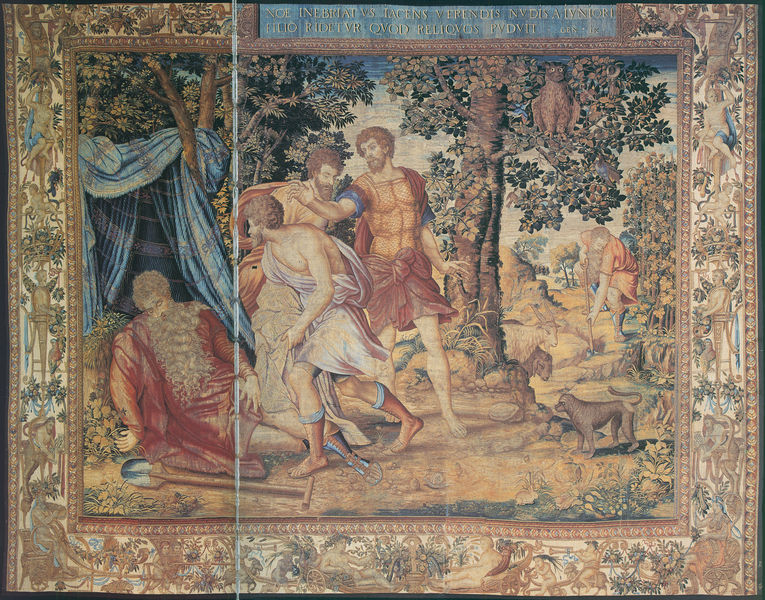
Titel: Die Tapiserien von Sigismund Augustus (Zyklus des Alten Testaments): Die Trunkenheit Noahs
Künstler: Michiel Coxcie
Standort: Herstellungsort: Brüssel (EU - B)
Schlagwörter: baum, blau, blätter, gemälde, mann, bäume, menschen, braun, bunt, männer, hund, rot, tier, tiere, tuch, teppich, bart, trinken, bibel, rahmen, tod, vorhang, erde, gebüsch, gewand, decke, gewänder, pflanzen, wald, affe, garten, farbig, schrift, schlafend, wüste, gobelin, inschrift, katze, paradies, schaf, druck, seite, text, buchseite, römer, antik, krieger, fabelwesen, graben, baldachin, heiliger, heilige, eule, bock, hirte, schaft, biblisch, schlafender, ziege, gewebt, knick, schaufel, spaten, zelt, affen, latein, hieronymus, einsiedler, tapesserie, schaufe, siete, wandteppich, aufuhr